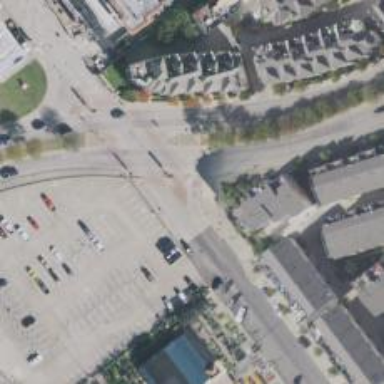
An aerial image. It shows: Secondary link road with separate sidewalks.